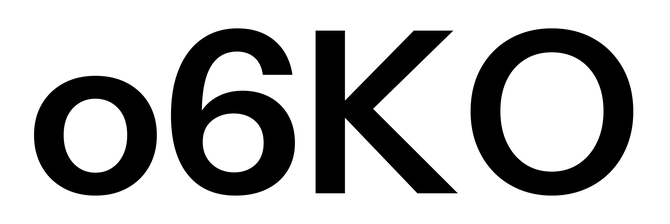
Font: InstrumentSans_SemiBold